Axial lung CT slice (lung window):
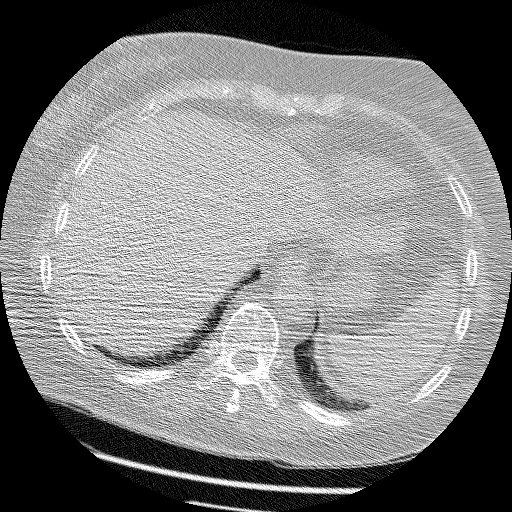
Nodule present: no